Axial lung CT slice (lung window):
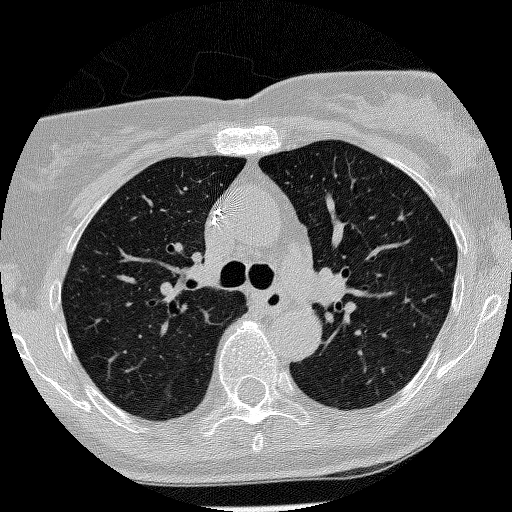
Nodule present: no